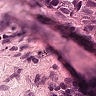
Metastatic tissue present: yes